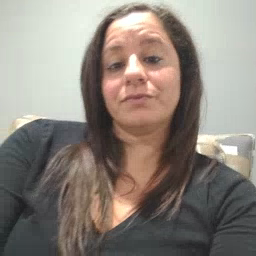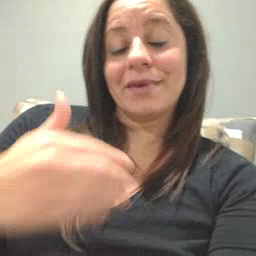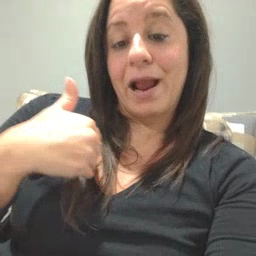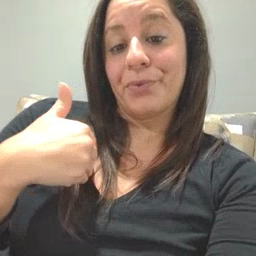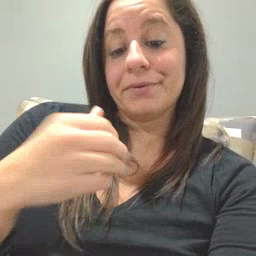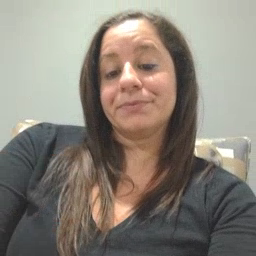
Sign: animal